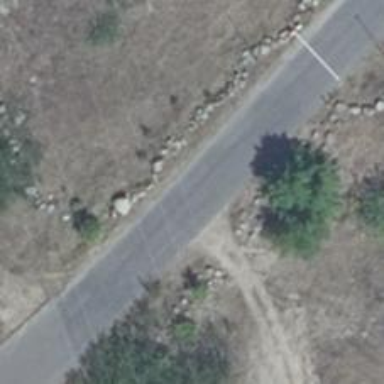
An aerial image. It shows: Unclassified road with asphalt surface.